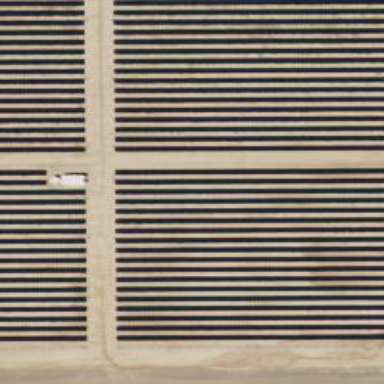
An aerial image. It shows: Solar power generator using photovoltaic panels.